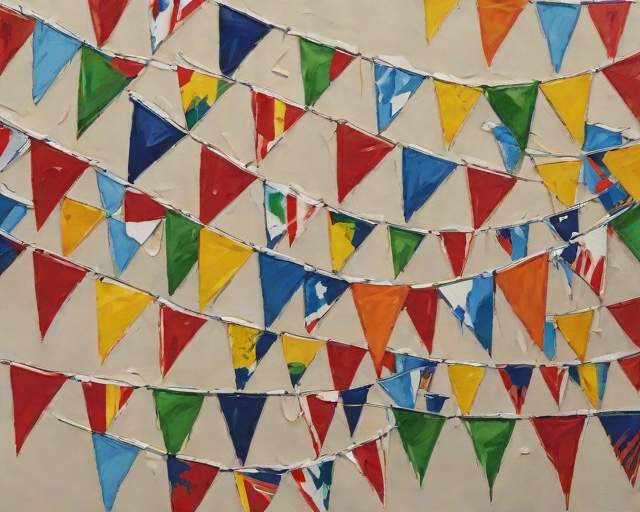
Category: Birthday